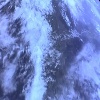
Label: cloud